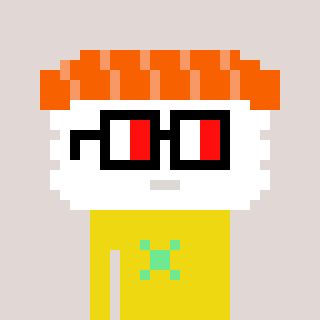
a pixel art character with square glasses with black frames and red eyes, a nigiri-shaped head and a yellow-colored body on a warm background